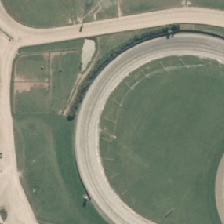
Land cover: urban_parkland